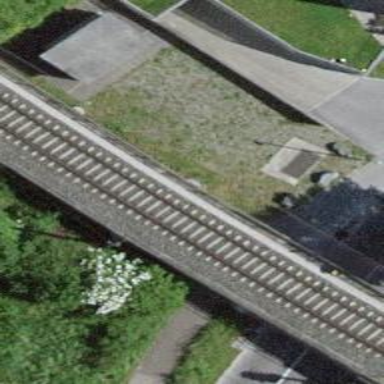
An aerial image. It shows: Railway signal supported by catenary mast.